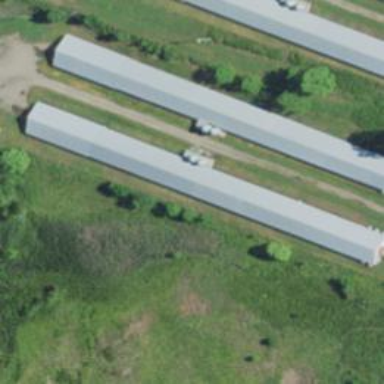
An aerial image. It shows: Farm auxiliary building.